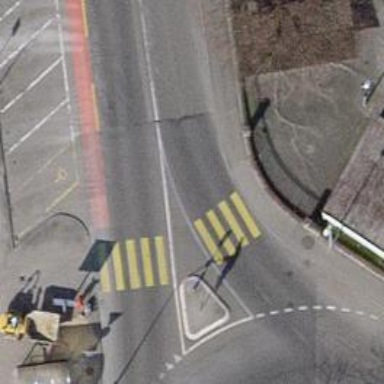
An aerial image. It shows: Traffic calming island.